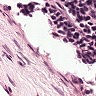
Metastatic tissue present: no